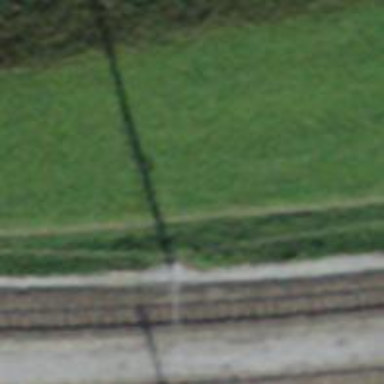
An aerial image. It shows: Power pole.